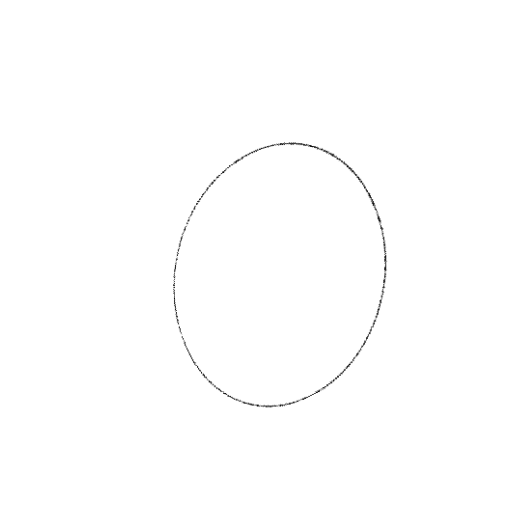
Crossing number: 0